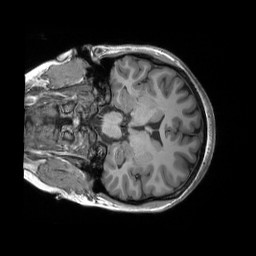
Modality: T1w
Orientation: coronal
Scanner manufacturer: siemens
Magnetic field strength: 3 T
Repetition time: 2.25 s
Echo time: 0.00306 s